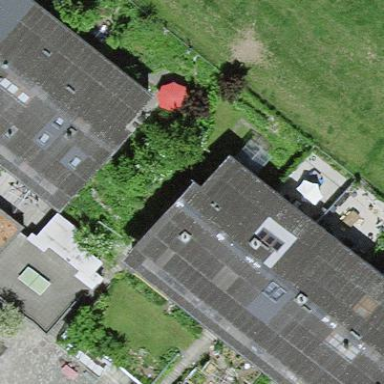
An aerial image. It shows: Residential building.